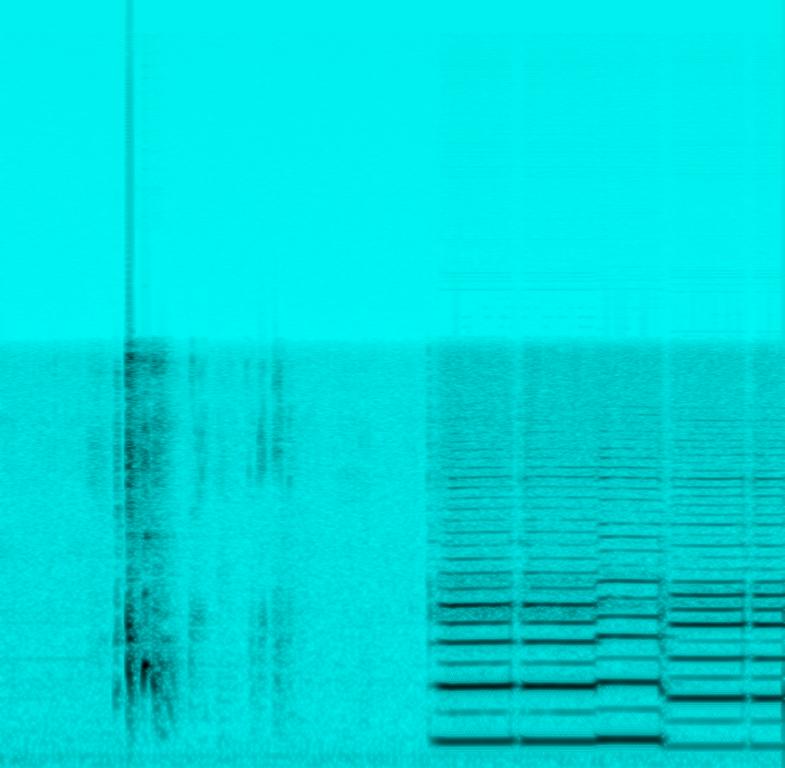
Here we have a live recording of a simple motif being played on a contra alto clarinet, which has a deeper tone than other clarinets. The player coughs at the beginning of the recording, mumbles a few words softly, and then plays a simple slow motif.